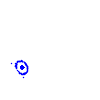
Particle: electron